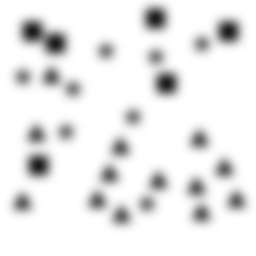
Squares: 6
Triangles: 13
Stars: 8
Total shapes: 27